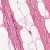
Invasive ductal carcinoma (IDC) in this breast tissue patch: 0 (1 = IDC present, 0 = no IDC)